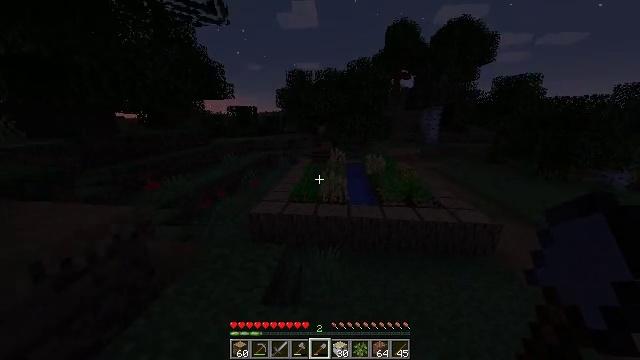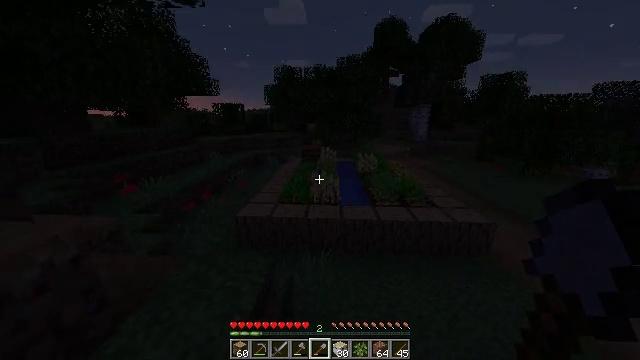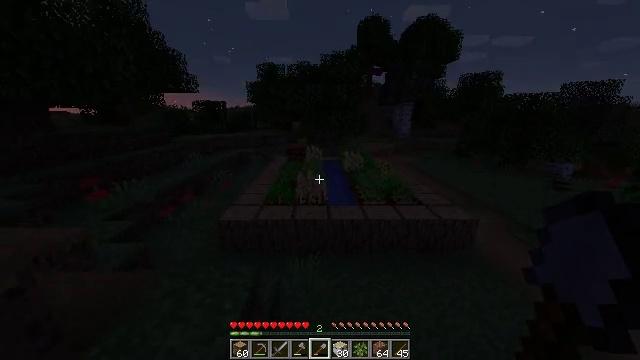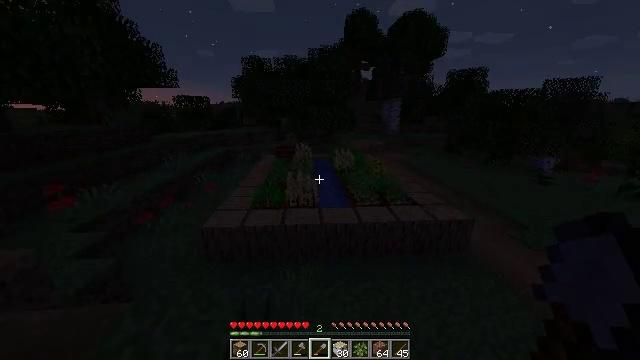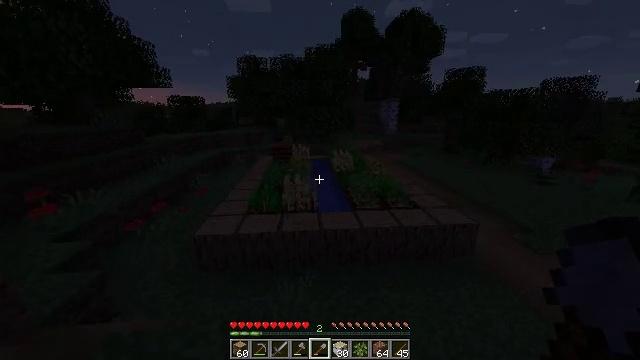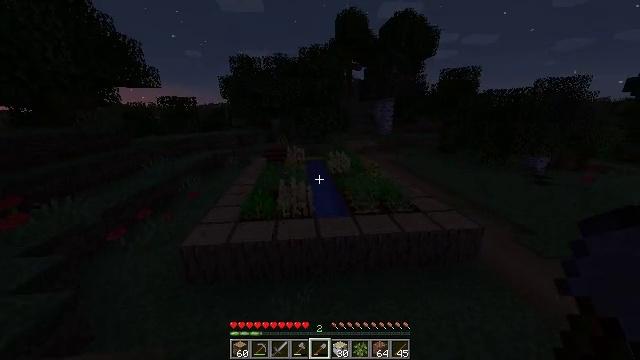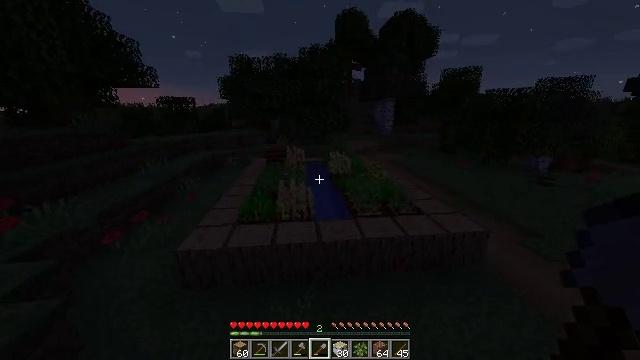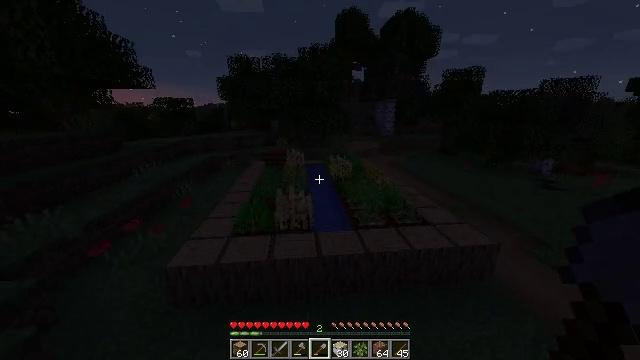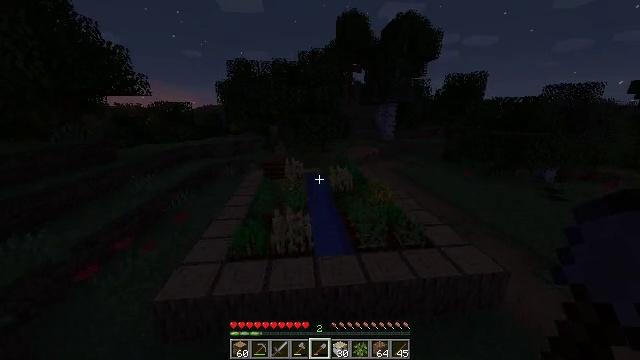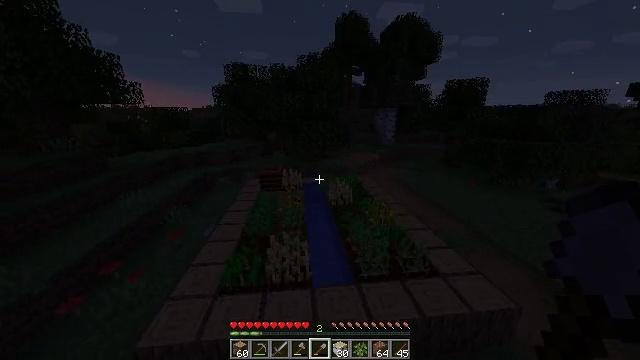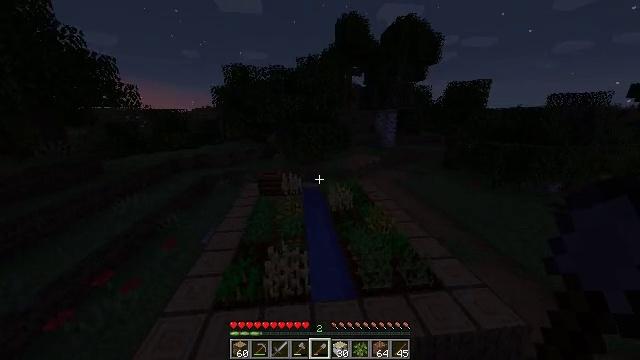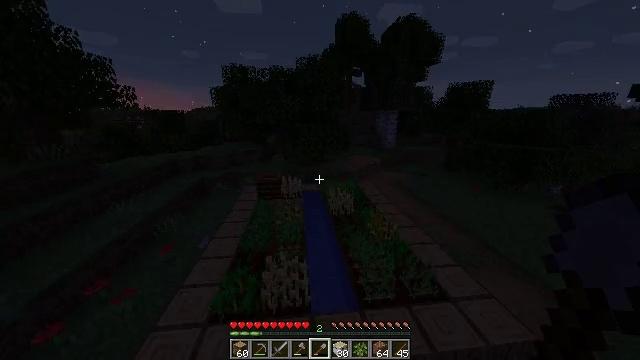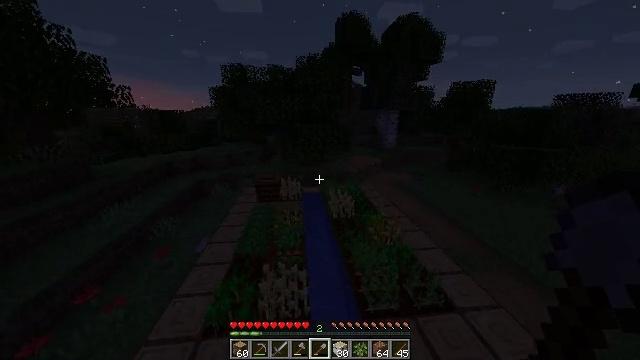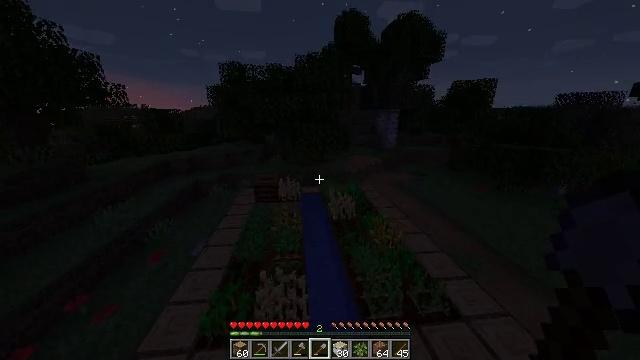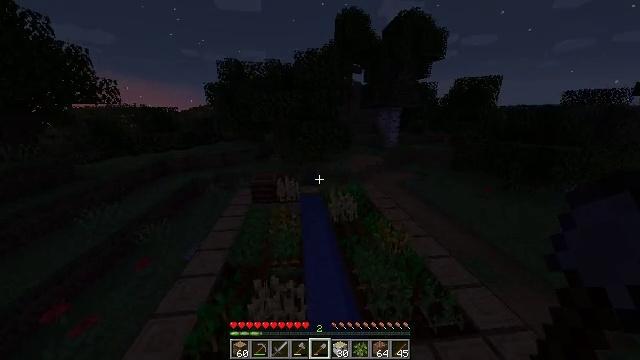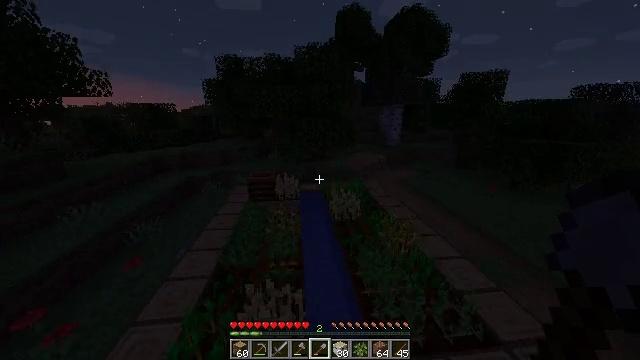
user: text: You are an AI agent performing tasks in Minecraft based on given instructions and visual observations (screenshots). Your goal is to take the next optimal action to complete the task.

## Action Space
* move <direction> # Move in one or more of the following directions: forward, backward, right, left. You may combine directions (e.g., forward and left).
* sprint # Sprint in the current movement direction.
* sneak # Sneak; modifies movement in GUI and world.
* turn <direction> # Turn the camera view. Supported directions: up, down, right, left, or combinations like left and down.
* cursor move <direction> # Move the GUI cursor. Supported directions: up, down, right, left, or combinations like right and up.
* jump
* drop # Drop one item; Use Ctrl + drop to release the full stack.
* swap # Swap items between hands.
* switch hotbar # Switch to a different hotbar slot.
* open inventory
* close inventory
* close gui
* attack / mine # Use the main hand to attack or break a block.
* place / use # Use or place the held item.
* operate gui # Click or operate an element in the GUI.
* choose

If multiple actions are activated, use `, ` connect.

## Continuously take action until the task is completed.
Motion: motion action
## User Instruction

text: Destroy the yellow bed to recycle it.
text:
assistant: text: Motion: move forward, sprint, turn right
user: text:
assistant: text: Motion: move forward, sprint, turn right
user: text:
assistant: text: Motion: move forward, sprint, turn right
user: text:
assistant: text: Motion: move forward, sprint
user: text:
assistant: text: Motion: move forward, sprint, turn right
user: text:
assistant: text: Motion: move forward, sprint
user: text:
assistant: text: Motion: move forward, sprint, jump
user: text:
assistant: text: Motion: move forward, sprint, jump
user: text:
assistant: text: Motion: move forward, sprint, jump
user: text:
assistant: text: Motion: move forward, sprint, jump
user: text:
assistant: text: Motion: move forward, sprint, jump
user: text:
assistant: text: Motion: move forward, sprint
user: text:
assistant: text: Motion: move forward, sprint
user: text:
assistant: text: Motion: move forward, sprint
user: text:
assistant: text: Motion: move forward, sprint
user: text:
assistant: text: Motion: move forward, sprint
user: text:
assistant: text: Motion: move forward, sprint
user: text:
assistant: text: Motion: move forward, sprint
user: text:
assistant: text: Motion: move forward, sprint, turn right
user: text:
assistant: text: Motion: move forward, sprint, turn right
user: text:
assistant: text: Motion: move forward, sprint, turn right
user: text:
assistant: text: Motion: move forward, sprint, turn right
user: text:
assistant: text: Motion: move forward, sprint, turn right
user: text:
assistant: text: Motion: move forward, sprint, turn right
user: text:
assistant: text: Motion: move forward, sprint, turn right and up
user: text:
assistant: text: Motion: move forward, sprint, turn right
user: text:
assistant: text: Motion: move forward, sprint, turn right and up
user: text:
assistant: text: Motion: move forward, sprint, turn right
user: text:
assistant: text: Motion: move forward, sprint, turn right
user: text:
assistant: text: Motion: move forward, sprint, turn right, jump